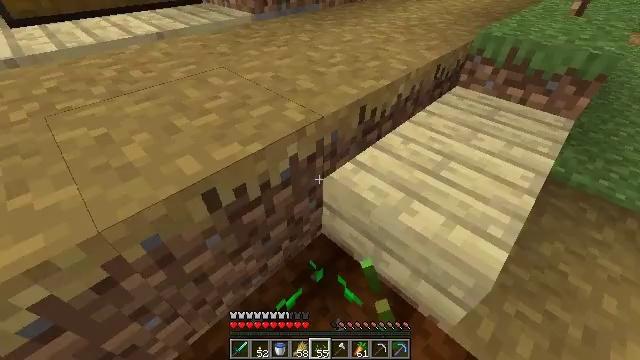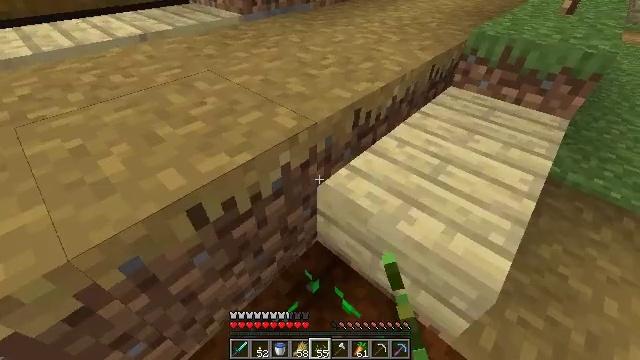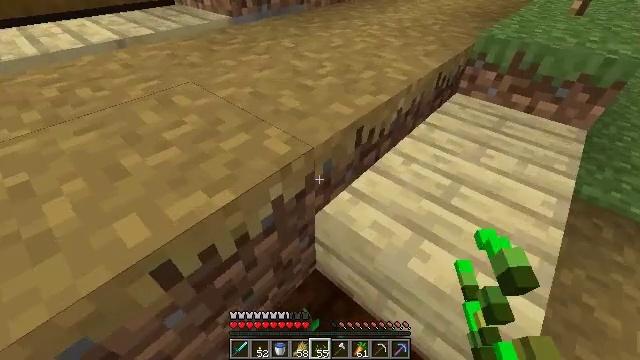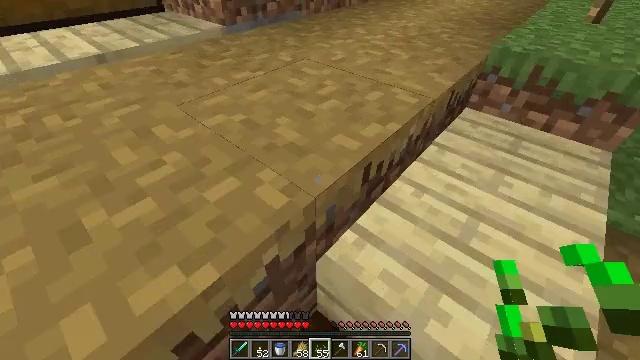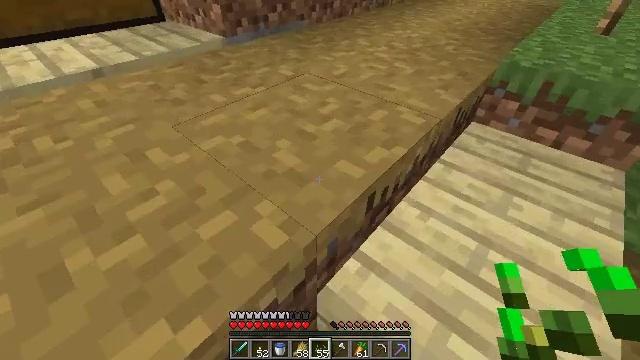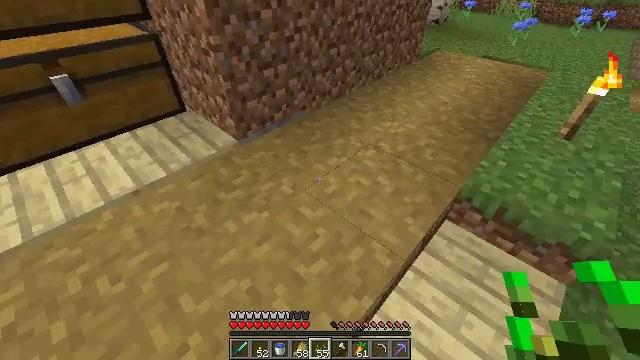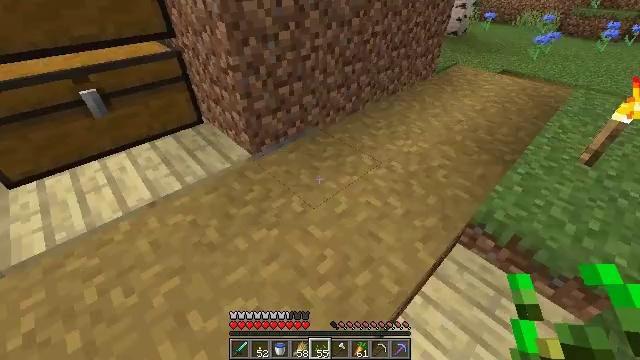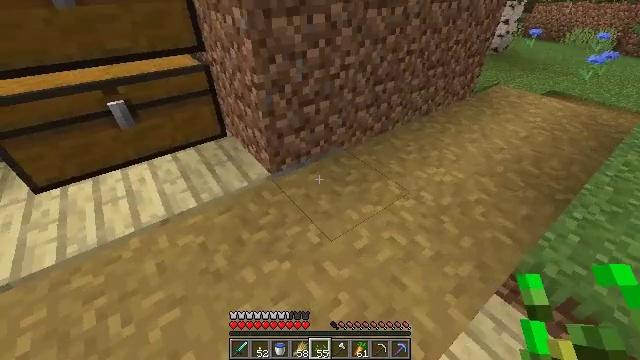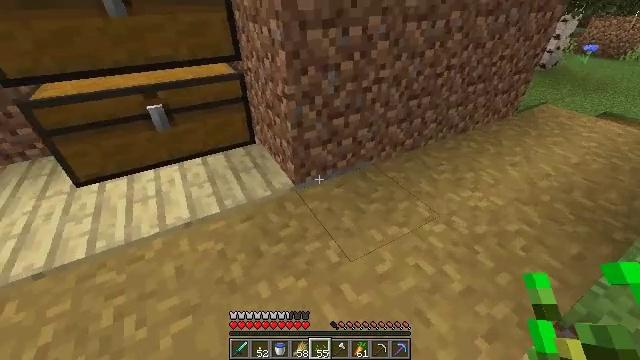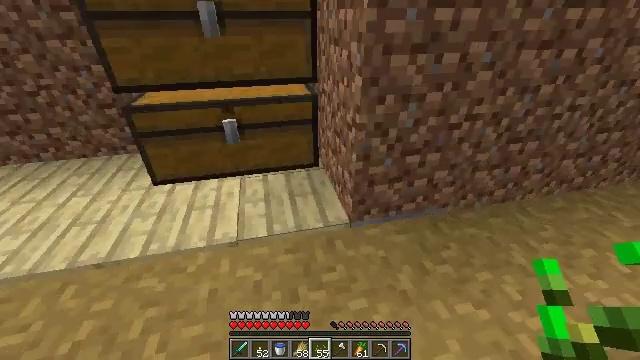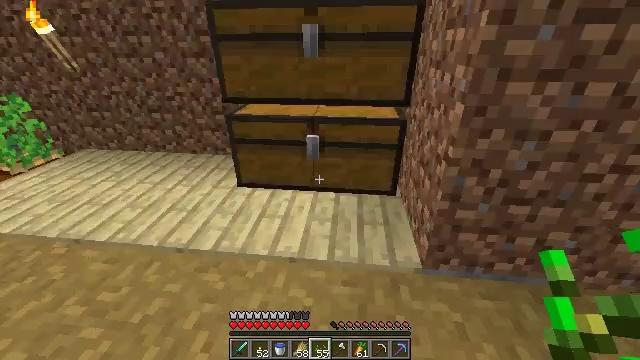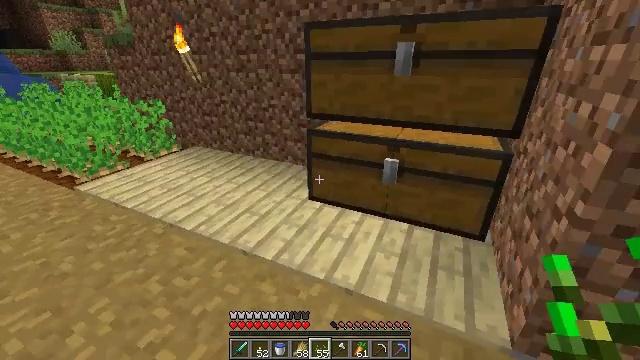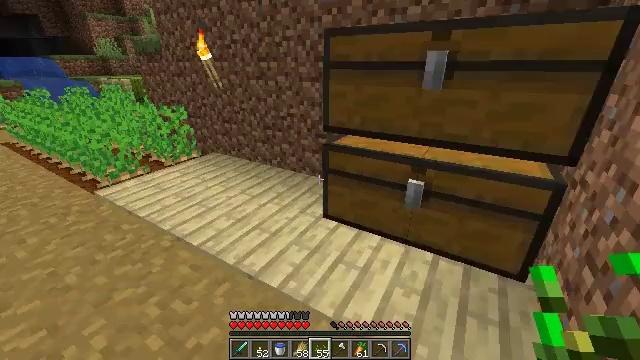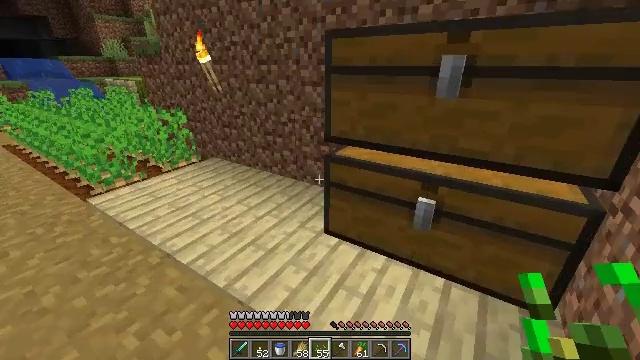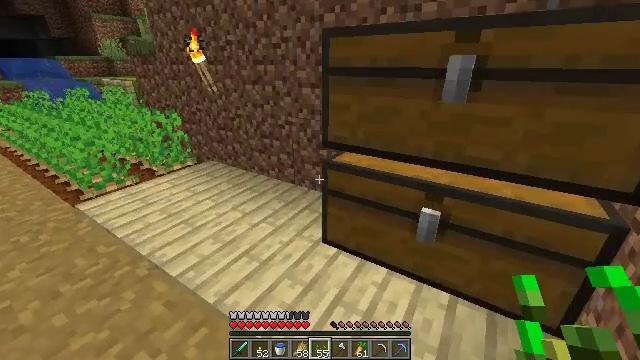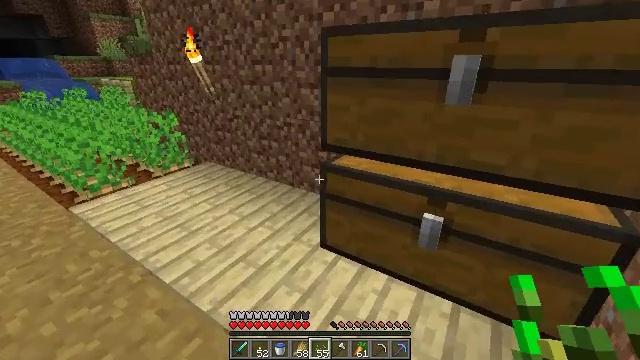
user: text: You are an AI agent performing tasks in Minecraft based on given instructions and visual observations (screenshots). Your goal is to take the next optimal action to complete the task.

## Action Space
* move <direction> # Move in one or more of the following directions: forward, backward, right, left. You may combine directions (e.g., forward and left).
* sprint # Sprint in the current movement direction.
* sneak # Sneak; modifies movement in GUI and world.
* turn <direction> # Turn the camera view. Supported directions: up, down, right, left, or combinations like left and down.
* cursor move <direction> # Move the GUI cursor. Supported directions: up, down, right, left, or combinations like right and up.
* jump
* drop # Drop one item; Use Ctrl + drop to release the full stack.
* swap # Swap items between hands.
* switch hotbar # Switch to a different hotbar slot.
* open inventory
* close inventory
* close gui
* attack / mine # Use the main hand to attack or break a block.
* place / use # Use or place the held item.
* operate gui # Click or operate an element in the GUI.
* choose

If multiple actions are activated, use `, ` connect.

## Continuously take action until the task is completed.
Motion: motion action
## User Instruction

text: Prepare a baked potato in the furnace.
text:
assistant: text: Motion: move forward, turn right
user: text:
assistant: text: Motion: move forward, turn right
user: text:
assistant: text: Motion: move forward
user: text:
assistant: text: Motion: move forward
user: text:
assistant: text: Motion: move forward, turn left
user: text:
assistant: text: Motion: move forward, turn left and up
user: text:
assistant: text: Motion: move forward, turn left and up
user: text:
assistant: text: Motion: move forward, turn left and up
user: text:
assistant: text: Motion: move forward, turn left and up
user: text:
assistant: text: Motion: move forward, turn left and up
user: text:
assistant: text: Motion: move forward, turn left and up
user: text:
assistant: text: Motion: move forward, turn left and up
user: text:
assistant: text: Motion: move forward, turn left
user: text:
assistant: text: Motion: move forward
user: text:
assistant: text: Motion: move forward
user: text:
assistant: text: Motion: move forward, turn right and down
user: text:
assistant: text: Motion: turn right and down
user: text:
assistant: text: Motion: turn right and down
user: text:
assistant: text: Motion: turn right and down
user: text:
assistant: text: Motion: turn right and down
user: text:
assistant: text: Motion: turn right and down
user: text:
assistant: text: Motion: turn right and down
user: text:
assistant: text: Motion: turn right and down
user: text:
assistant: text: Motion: turn right, use / place
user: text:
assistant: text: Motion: use / place
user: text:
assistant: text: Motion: use / place
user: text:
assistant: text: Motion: turn right
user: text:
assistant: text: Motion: no_op
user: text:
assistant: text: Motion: open gui
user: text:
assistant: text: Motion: no_op